Aerial crown-view tile of a tropical tree (Barro Colorado Island, Panama), acquired 20250818:
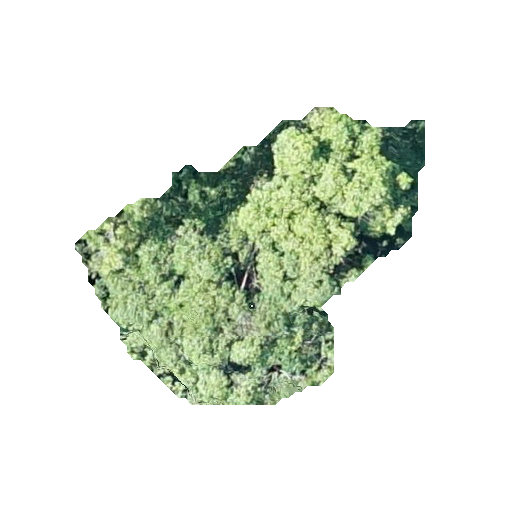
Species: Ocotea leptobotra
GBIF accepted scientific name: Ocotea leptobotra
Crown area: 91.724 m²